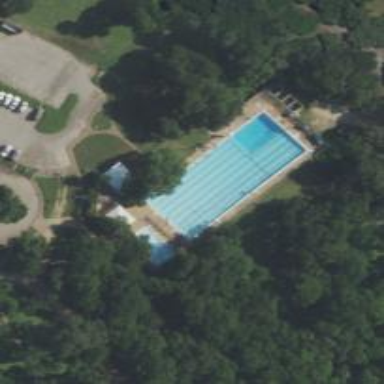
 perfect for swimming and other water activities."